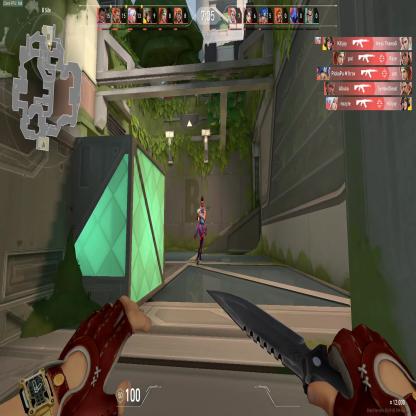
Label: enemy